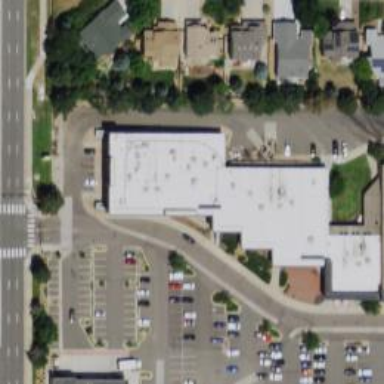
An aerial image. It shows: Veterinary facility.